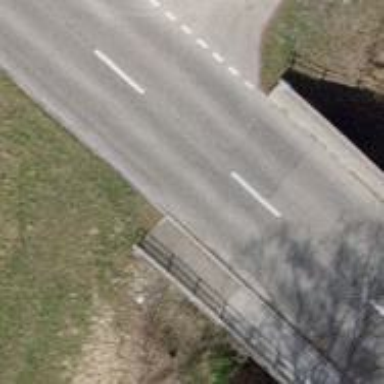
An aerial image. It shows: Tertiary road passing over bridge.